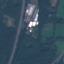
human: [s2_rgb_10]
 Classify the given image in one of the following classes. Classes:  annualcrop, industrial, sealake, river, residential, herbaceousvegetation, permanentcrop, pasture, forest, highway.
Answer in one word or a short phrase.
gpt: Highway